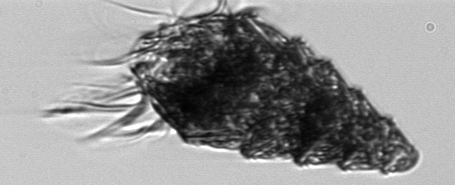
Label: Laboea_strobila